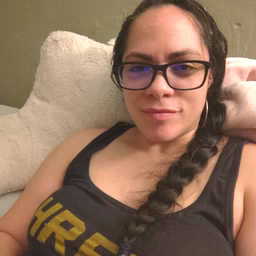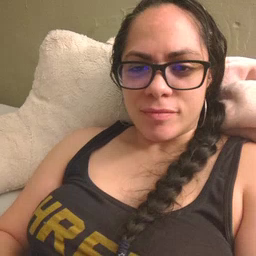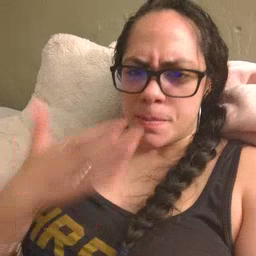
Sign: bad